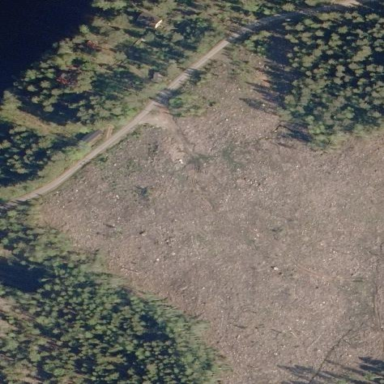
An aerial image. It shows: Clearcut man-made area surrounded by scrub vegetation.